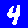
Digit: 4